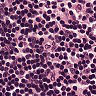
Metastatic tissue present: no